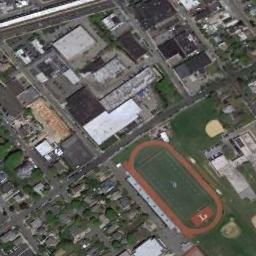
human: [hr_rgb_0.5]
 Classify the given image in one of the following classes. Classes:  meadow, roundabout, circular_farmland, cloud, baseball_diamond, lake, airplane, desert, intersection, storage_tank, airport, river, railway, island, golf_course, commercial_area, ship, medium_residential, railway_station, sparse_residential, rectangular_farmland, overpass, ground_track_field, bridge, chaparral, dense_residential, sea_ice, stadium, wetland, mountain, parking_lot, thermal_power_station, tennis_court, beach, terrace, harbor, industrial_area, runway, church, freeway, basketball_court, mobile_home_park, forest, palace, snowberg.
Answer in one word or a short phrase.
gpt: ground_track_field